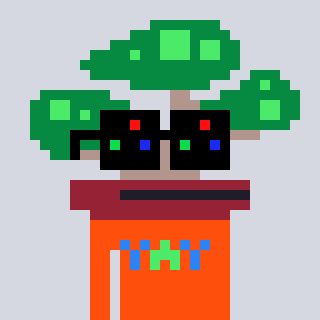
a pixel art character with square black sunglasses, a bonsai-shaped head and a orange-colored body on a cool background